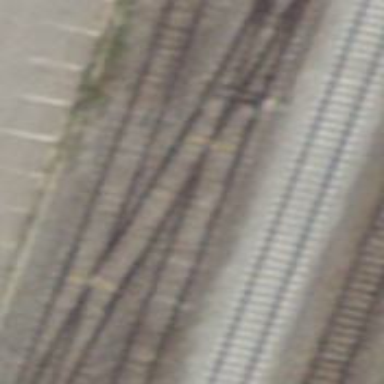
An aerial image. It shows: Siding railway track with electrified contact line.